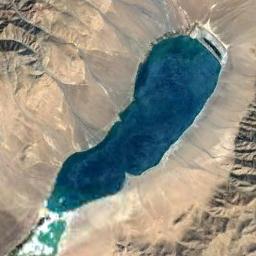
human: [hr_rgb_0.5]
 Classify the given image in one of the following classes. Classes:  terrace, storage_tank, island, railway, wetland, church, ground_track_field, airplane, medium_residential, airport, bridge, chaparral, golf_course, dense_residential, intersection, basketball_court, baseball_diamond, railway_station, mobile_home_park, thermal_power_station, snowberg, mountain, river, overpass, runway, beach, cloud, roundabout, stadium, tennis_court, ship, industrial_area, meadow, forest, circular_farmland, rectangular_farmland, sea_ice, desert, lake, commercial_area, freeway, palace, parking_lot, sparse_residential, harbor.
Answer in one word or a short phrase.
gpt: lake